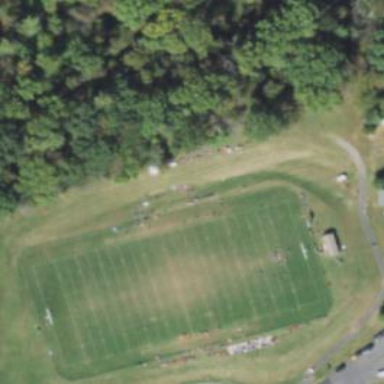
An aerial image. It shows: American football pitch.